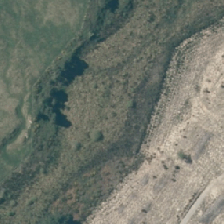
Land cover: herbaceous_freshwater_vege